Interaction volume radius: 5 \u00c5
Interaction volume height: 25 \u00c5
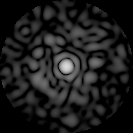
Disorder parameter: 0.8574